Question: I'm trying to turn a desktop design to a tablet one.
And I'm doing now a media query for 768px, and so I have my menu with 768px, and I want to give 'margin-left' and 'margin-right' to my menu items.
And when I give 'margin-left', everything works fine, but 'margin-right' is not working, and my last menu item that is my search input appears outside my 768px.
Can someone please help me understanding what is happening? What I have so far:

My JSFiddle with the problem: <URL>
My HTML:
'''
<section id="menu-container">
<nav id="menu">
<ul>
<li><a href="#">Link 1</a>
<ul>
<li style="border-top:none;"><a href="#">Link 1.1</a></li>
<li><a href="#">Link 1.2</a></li>
</ul>
</li>
<li><a href="#">Link 2</a>
<ul>
<li style="border-top:none;"><a href="#">Link 2.1</a></li>
<li><a href="#">Link 2.2</a></li>
</ul>
</li>
<li><a href="#">Link 3</a>
<ul>
<li style="border-top:none;"><a href="#">Link 3.1</a></li>
<li><a href="#">Link 3.2</a></li>
</ul>
</li>
<li id="search_list">
<form id="search">
<input name="q" type="text" size="40" placeholder="Search..." />
<button type="submit"><i class="fa fa-search"></i></button>
</form>
</li>
</ul>
</nav>
</section>
'''
My CSS is a bit long so I'm not putting it here.
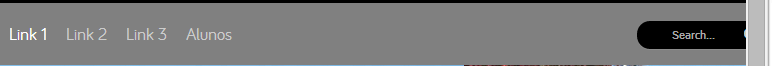
Answer: '''
#menu ul
{
list-style-type: none;
width: 768px;
margin-left: 5px;
}
'''
your '#menu ul' should not be 768px because it occupied all the #menu range, try to change it to 500px or less.